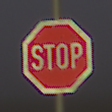
Verkehrszeichen: Stop
Umgebung: Outdoor, RoadRail
Tageszeit: MorningAfternoon
Wetter: Overcast
Licht: Natural
Jahreszeit: NotSpecified
Kontrast: LowContrast